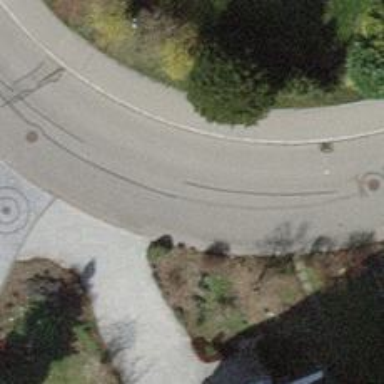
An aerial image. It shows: Residential road with asphalt surface. There is sidewalk on the left side.